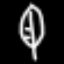
Label: leaf